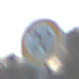
Verkehrszeichen: Geschwindigkeit20
Umgebung: Outdoor, Nature
Tageszeit: SunriseSunset
Wetter: Clear
Licht: Natural
Jahreszeit: Winter
Kontrast: LowContrast